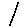
Label: line